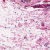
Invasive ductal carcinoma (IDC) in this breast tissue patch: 0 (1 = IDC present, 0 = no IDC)